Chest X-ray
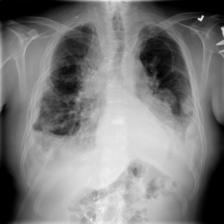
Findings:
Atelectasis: negative
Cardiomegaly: negative
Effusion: positive
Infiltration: negative
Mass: positive
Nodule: negative
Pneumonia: negative
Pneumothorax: negative
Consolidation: negative
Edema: negative
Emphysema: negative
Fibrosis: negative
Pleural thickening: positive
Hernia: negative